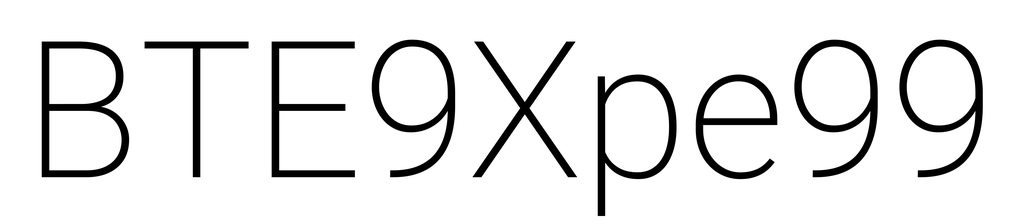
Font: Roboto_ExtraLight